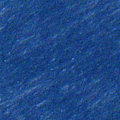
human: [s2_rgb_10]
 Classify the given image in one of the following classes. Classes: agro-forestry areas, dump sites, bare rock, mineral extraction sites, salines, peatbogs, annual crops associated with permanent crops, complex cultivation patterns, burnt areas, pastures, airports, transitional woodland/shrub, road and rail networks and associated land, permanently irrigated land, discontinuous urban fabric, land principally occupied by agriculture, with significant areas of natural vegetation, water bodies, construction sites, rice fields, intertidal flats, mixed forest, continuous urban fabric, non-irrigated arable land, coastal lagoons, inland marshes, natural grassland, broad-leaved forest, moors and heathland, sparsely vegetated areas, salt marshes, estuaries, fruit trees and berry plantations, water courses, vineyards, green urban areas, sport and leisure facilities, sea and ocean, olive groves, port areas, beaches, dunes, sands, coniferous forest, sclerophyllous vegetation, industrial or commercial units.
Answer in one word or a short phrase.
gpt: sea and ocean